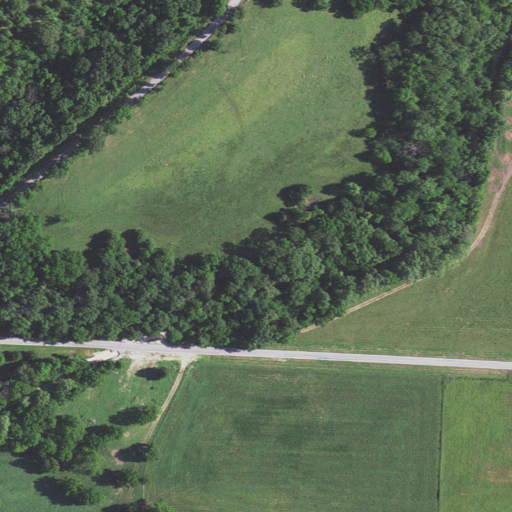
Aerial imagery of valley in Missouri named Woodard Hollow containing pasture, deciduous forest, and open development